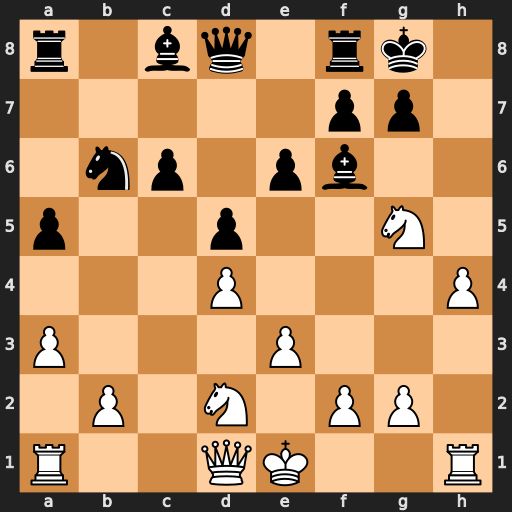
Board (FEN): r1bq1rk1/5pp1/1np1pb2/p2p2N1/3P3P/P3P3/1P1N1PP1/R2QK2R
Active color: w
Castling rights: KQ
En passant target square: -
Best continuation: Qh5 Re8 Qxf7+